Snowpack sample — Snodgrass Mountain, Crested Butte, Colorado (2/4/25, 12:06 PM MST)
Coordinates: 38.923, -106.968
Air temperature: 35 °F
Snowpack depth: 80 cm
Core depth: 70 cm
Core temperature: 32 °F
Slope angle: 14°, slope face: 78°
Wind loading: low
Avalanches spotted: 0
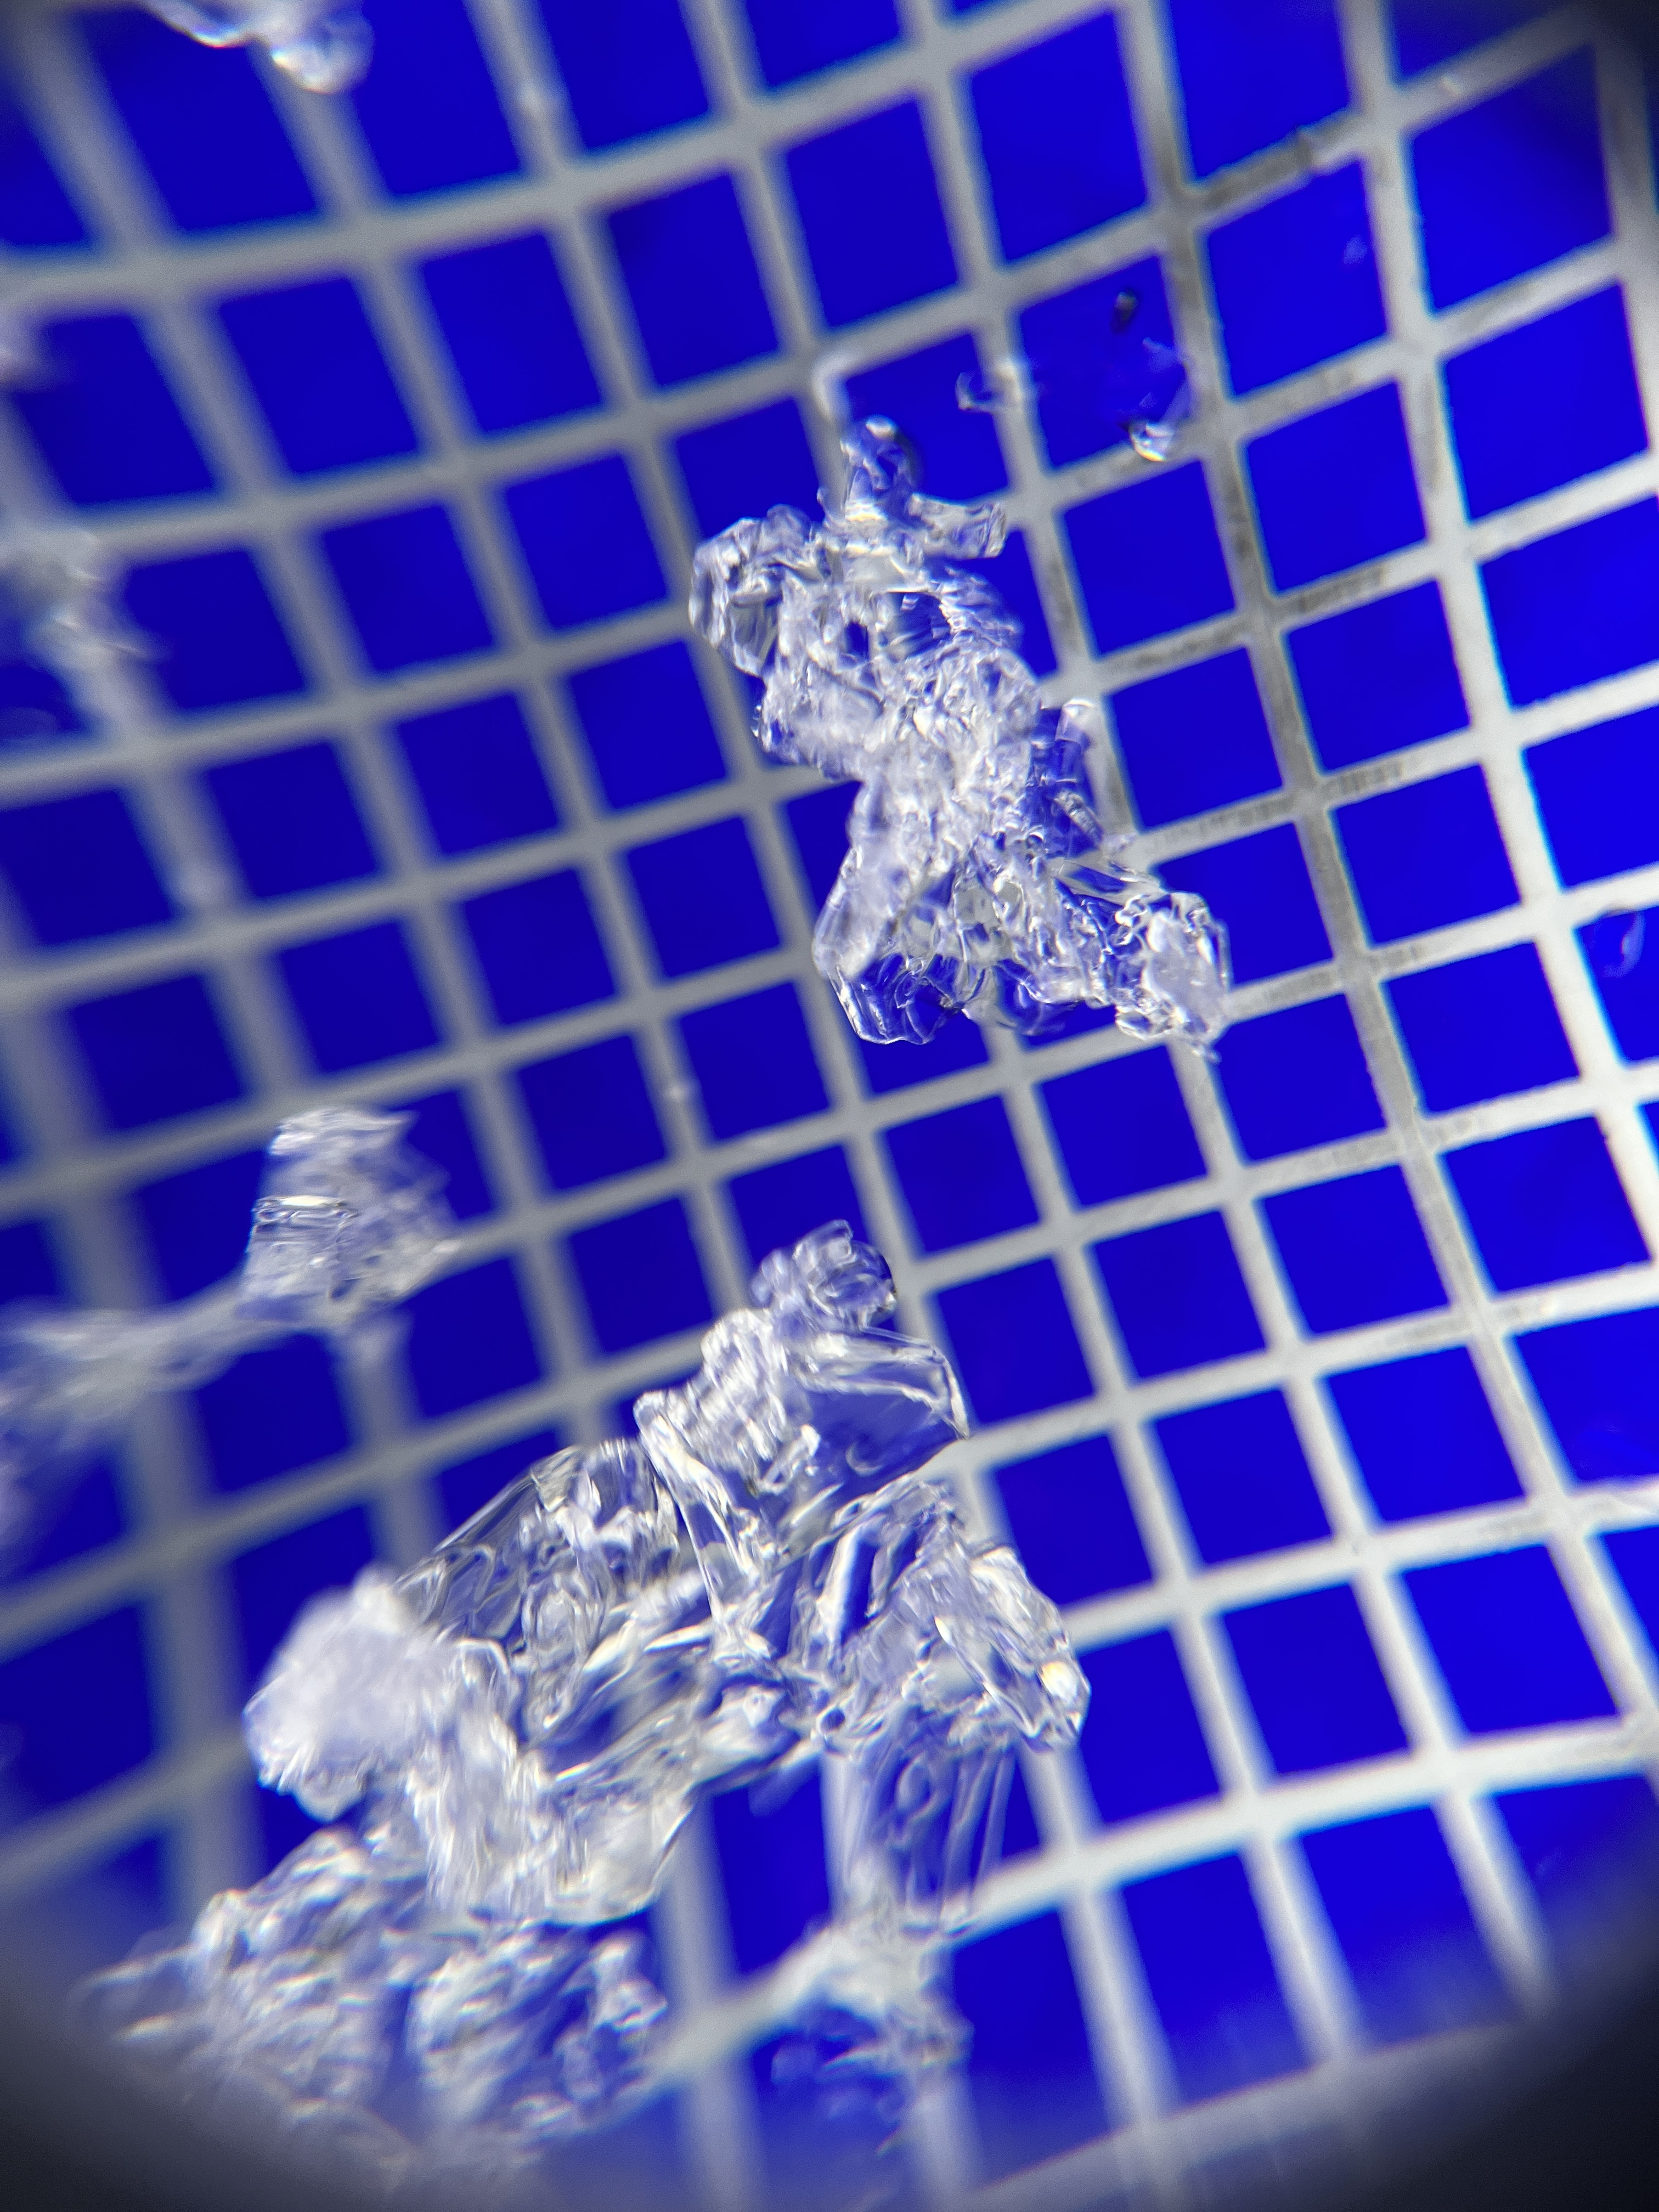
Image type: magnified_profile
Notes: No avalanches nearby, unusually warm weather for the last month reported by residents, Collected 25 yards from treeline